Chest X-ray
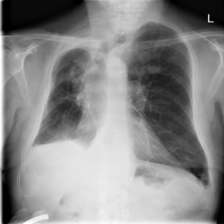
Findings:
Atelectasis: negative
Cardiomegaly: negative
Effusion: negative
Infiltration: positive
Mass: negative
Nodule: negative
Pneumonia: negative
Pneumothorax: negative
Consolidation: negative
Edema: negative
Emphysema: negative
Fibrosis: negative
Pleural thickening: negative
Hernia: negative